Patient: sex F, age 63
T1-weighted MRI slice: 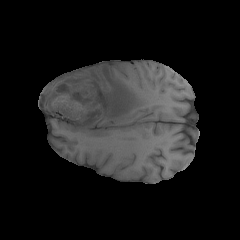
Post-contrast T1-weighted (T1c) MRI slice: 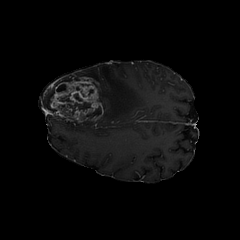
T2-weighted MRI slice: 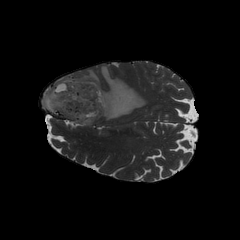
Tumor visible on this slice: yes
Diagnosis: Glioblastoma, IDH-wildtype
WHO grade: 4